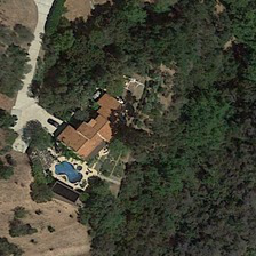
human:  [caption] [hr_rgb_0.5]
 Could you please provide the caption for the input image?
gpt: The brown roof was built on the edge of the forest.

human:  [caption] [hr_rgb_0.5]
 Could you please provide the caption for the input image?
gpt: A house with a brown roof was built on the edge of the woods.

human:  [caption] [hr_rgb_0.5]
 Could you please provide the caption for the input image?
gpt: a brown covered house was built on the edge of the forest.

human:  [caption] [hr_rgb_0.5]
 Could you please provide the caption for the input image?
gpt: A house of brown roof was built at the edge of the forest.

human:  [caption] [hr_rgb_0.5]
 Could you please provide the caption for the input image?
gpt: A bedridden house was built on the edge of the forest.